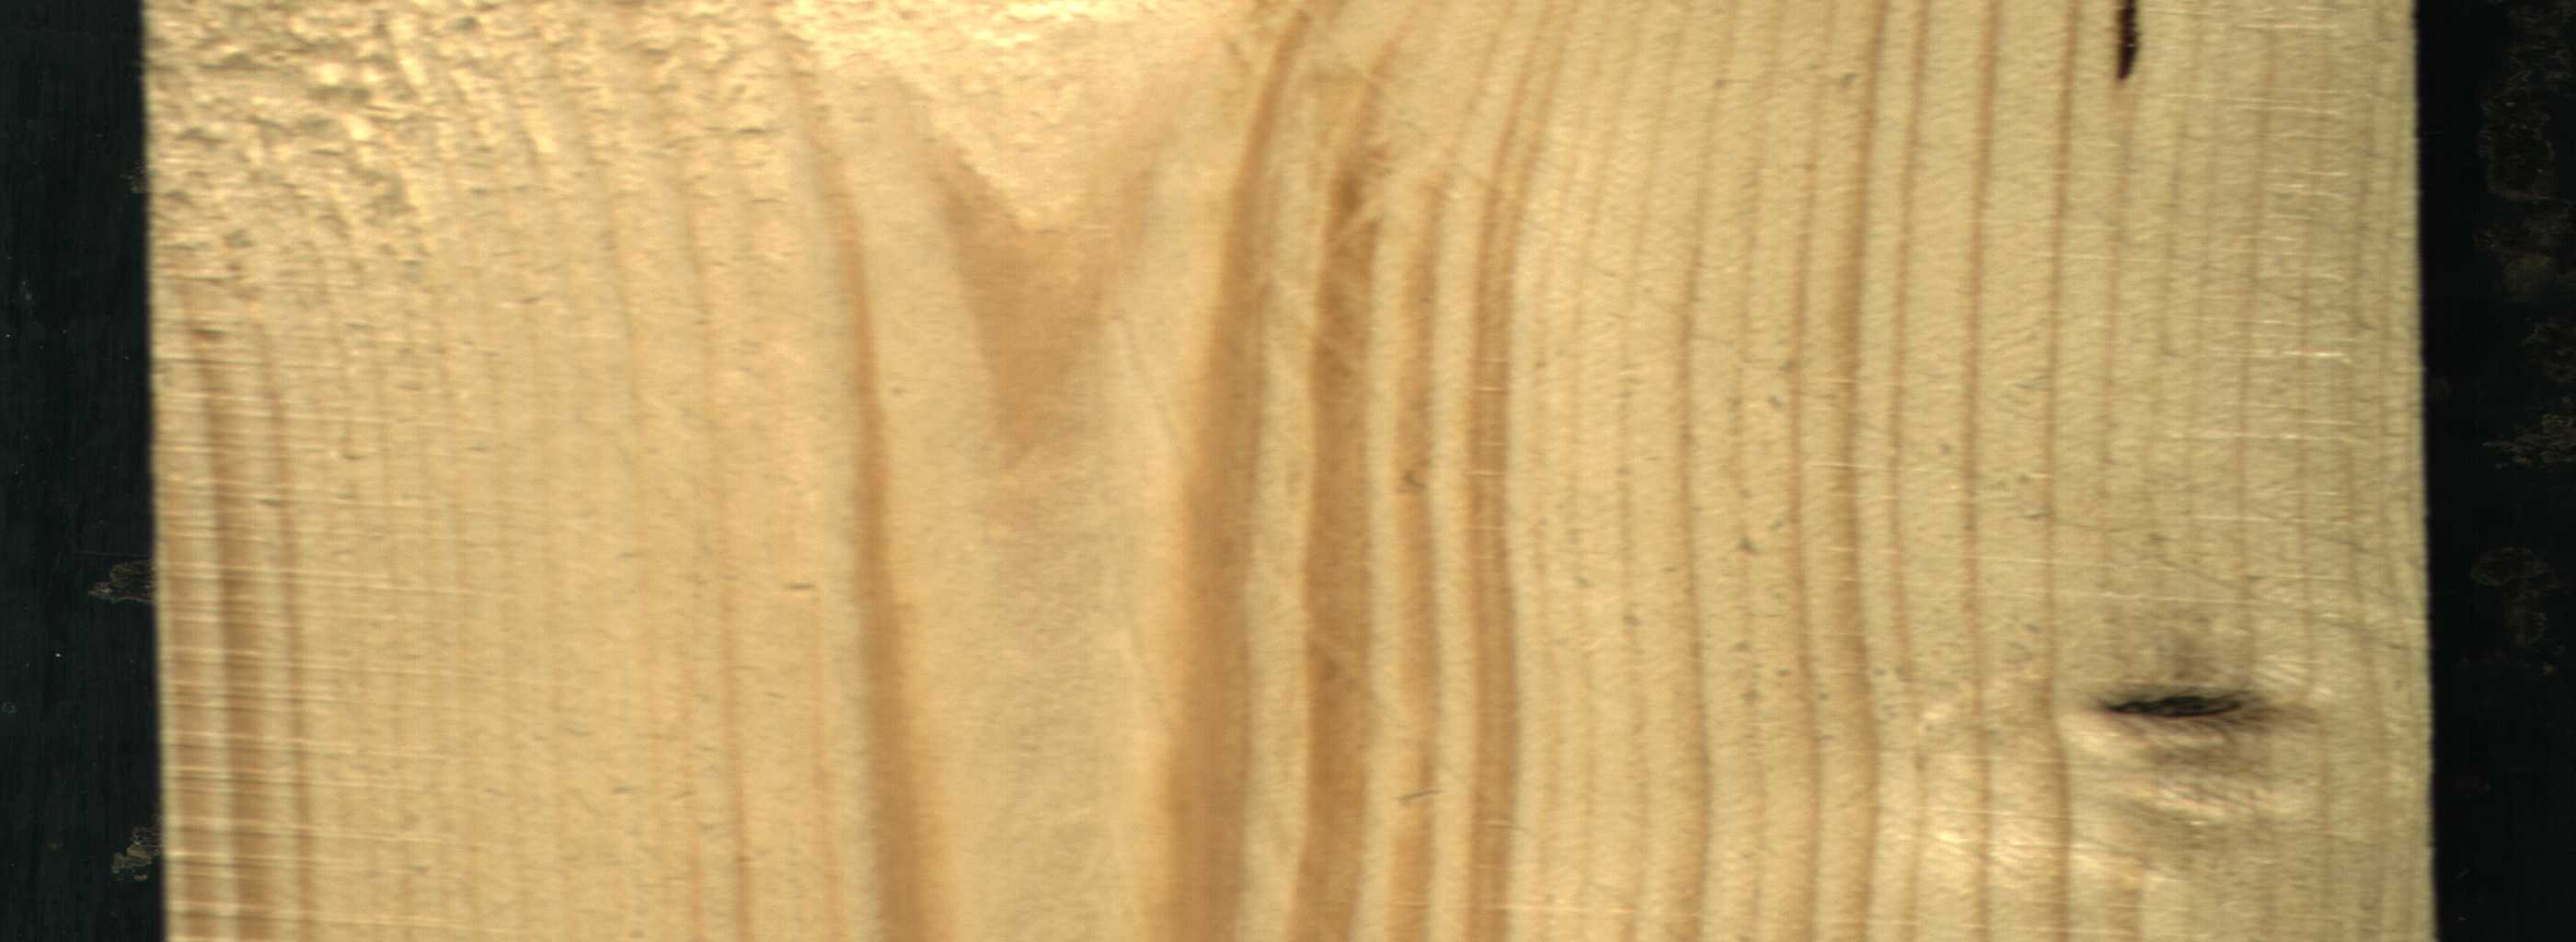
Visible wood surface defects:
resin
Dead_Knot